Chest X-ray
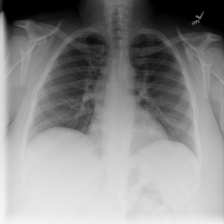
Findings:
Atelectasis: negative
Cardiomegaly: negative
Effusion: negative
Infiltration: negative
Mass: negative
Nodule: negative
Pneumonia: negative
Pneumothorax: negative
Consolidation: negative
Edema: negative
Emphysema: negative
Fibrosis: negative
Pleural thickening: negative
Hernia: negative